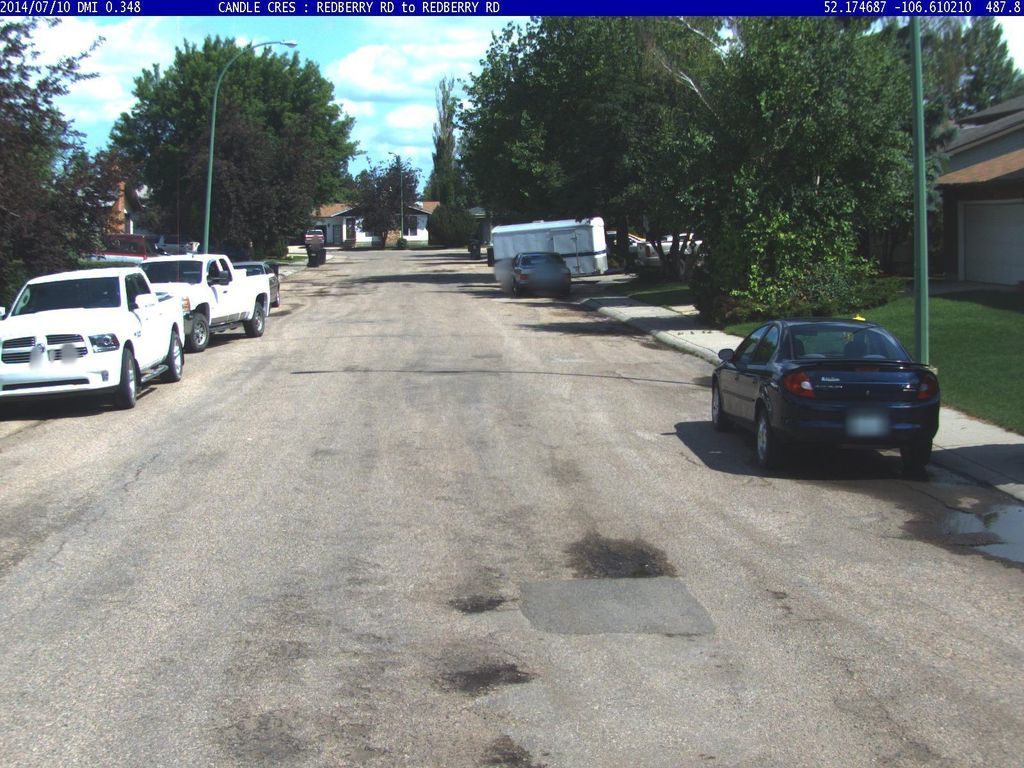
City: saskatoon